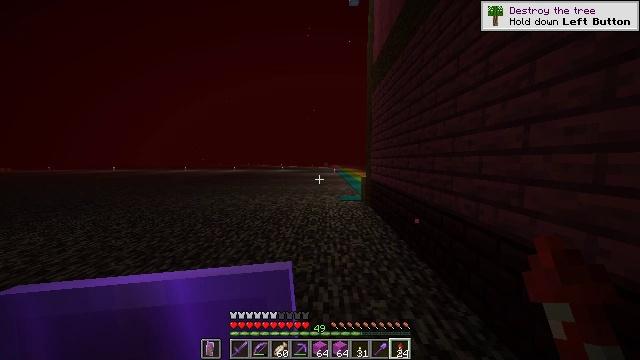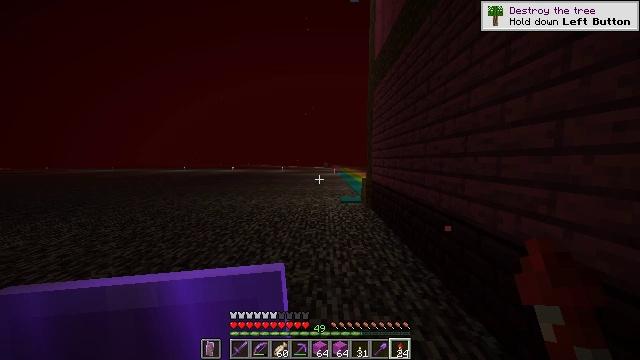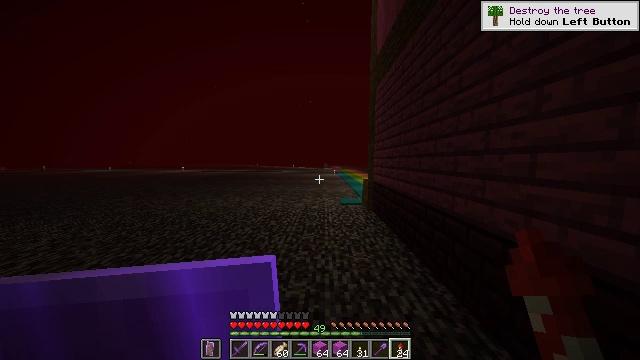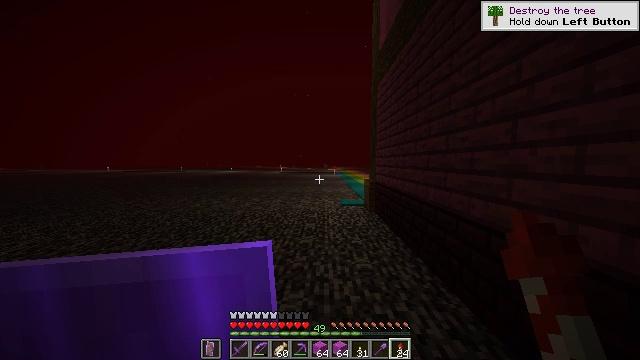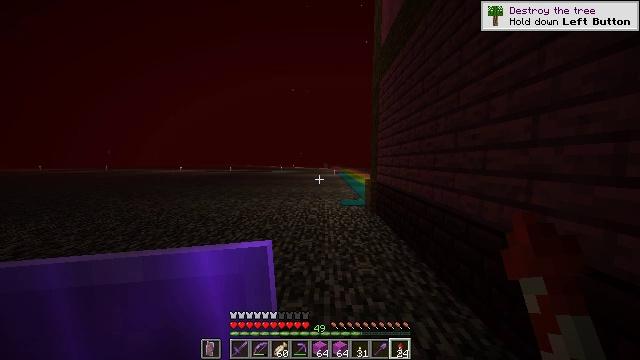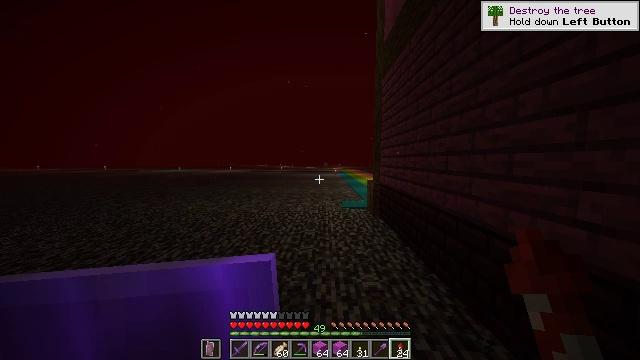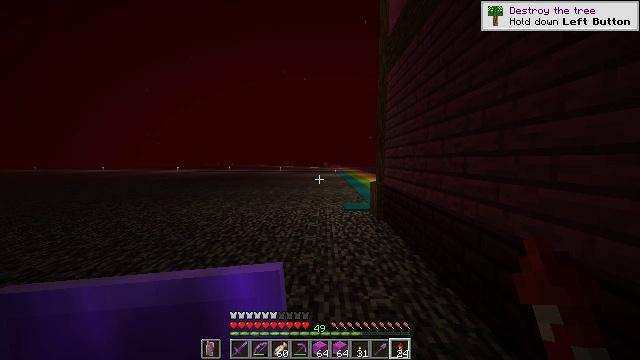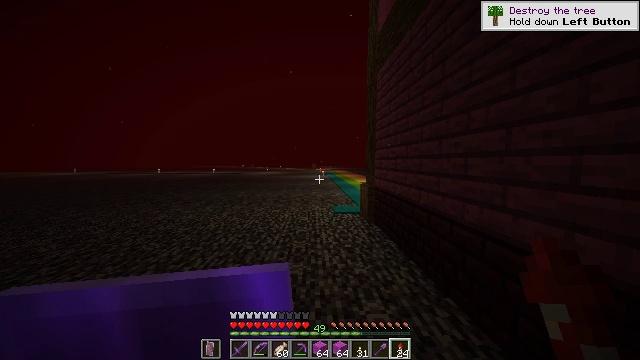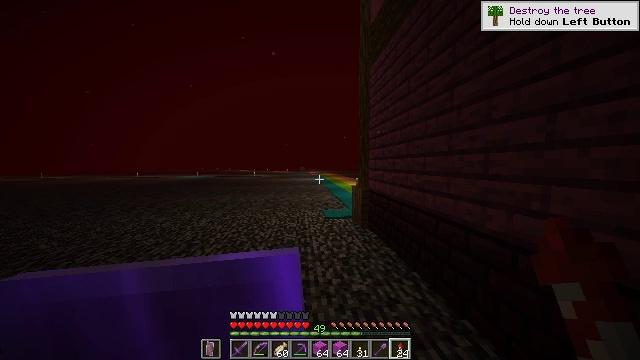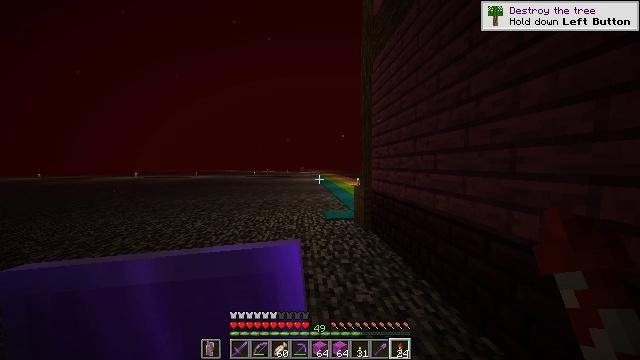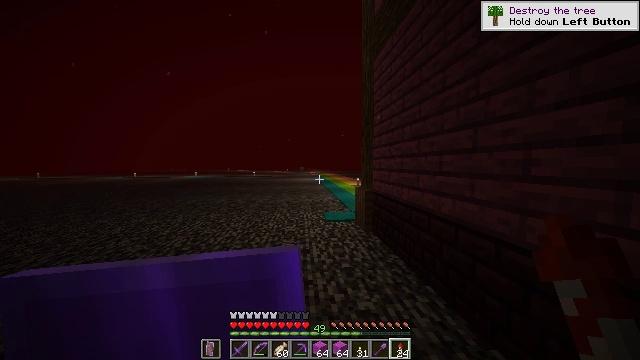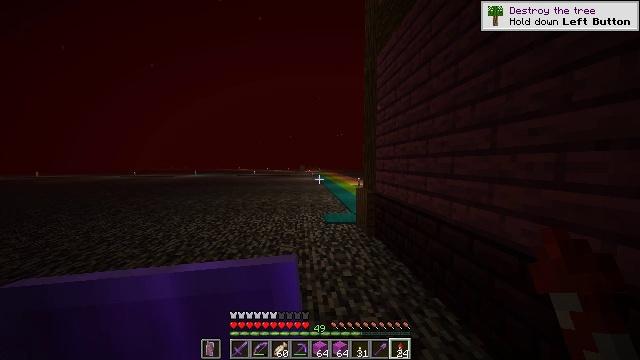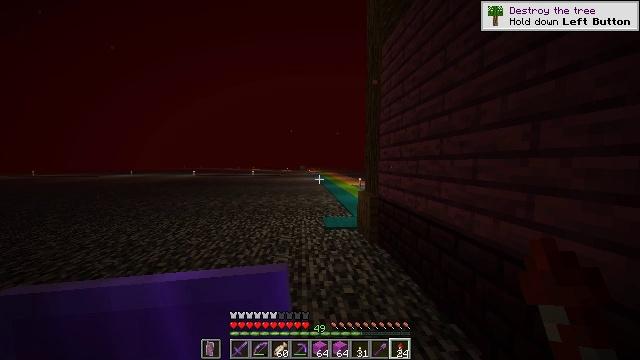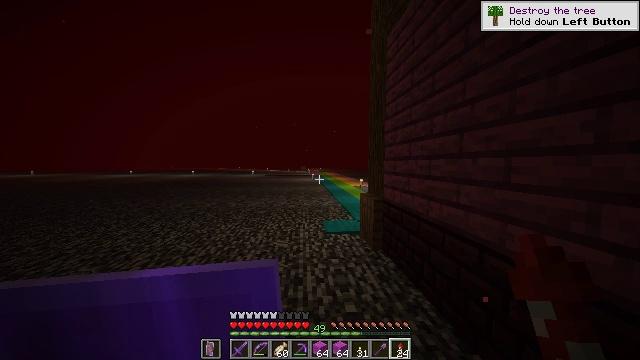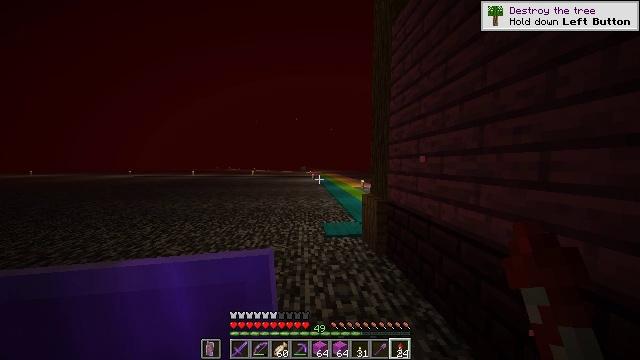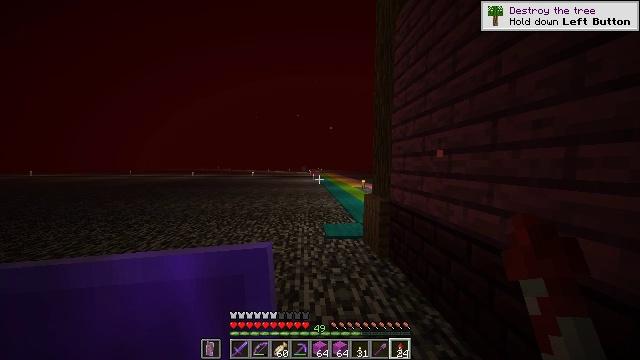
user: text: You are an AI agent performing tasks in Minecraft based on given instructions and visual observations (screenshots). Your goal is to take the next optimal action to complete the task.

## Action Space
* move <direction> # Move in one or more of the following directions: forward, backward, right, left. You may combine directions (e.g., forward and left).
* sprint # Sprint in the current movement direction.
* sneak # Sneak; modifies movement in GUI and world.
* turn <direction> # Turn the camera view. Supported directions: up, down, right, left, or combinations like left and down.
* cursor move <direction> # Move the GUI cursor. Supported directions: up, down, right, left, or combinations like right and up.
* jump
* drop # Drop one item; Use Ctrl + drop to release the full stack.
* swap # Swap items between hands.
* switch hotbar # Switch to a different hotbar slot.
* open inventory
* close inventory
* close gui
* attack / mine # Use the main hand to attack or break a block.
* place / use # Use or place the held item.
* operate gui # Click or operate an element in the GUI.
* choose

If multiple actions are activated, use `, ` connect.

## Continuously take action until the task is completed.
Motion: motion action
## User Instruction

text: Use magenta wool to craft a magenta carpet.
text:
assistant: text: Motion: move forward, sprint
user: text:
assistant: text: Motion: move forward, sprint
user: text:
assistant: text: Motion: move forward, sprint
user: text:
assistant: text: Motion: move forward, sprint
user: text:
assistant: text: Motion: move forward, sprint
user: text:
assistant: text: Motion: move forward, sprint
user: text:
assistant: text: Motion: move forward, sprint, turn right
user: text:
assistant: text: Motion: move forward, sprint, turn right
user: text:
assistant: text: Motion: move forward, sprint
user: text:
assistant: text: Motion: move forward, sprint
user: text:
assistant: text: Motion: move forward, sprint
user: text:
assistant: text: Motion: move forward, sprint
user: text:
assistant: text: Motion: move forward, sprint
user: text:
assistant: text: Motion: move forward, sprint
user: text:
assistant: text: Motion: move forward, sprint
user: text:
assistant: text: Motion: move forward, sprint
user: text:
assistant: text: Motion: move forward, sprint
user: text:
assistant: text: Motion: move forward, sprint
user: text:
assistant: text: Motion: move forward, sprint
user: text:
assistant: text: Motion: move forward, sprint
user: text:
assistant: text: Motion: move forward, sprint
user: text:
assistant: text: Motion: move forward, sprint
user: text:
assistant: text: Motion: move forward, sprint
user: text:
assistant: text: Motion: move forward, sprint
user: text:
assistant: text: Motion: move forward, sprint
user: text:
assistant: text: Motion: move forward, sprint
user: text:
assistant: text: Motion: move forward, sprint
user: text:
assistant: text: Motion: move forward, sprint
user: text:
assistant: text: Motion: move forward, sprint
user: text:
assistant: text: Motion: move forward, sprint